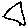
Label: triangle